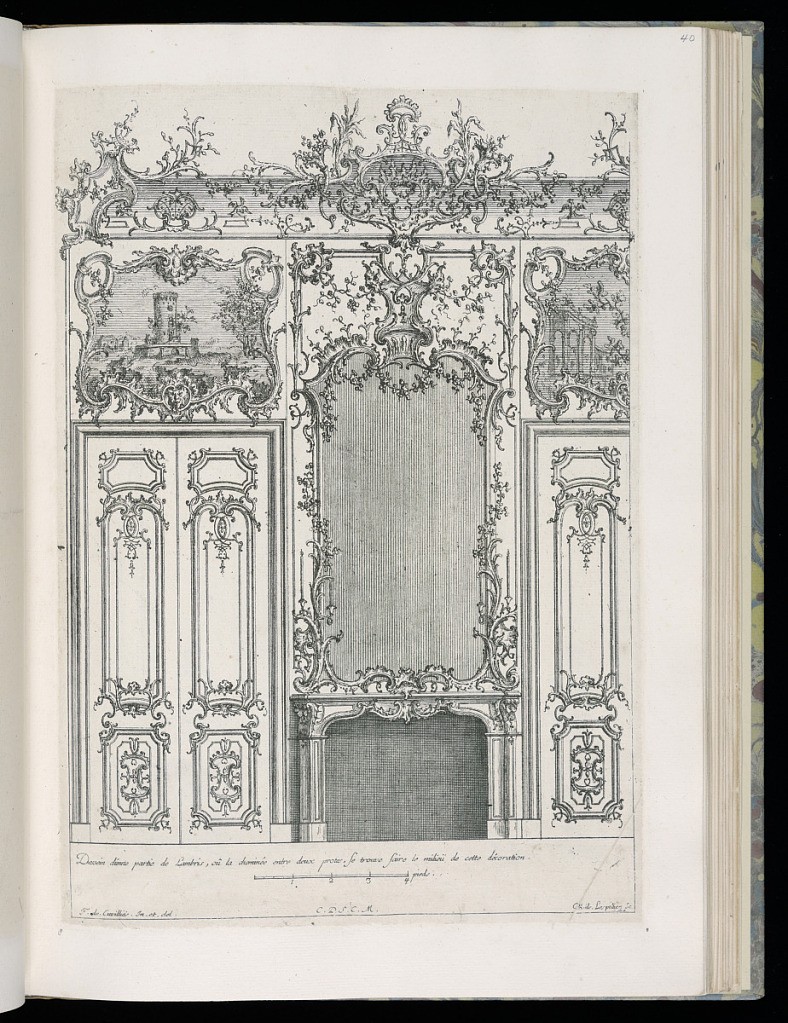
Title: Wall with Chimneypiece and Mirror
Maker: François de Cuvilliés the Elder, Belgian, 1695 - 1768
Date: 18th century
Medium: Engraving on paper
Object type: Bound print
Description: Design for an interior wall decoration with applied ornamental stuccowork. A chimneypiece at center with a large mirror above. On either side, double doors with overdoor paintings depicting architectural ruins. Scale at bottom center.